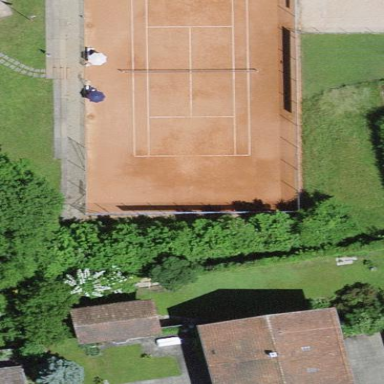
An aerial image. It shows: Tennis court on the leisure land pitch.